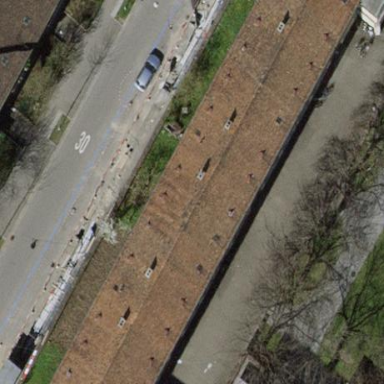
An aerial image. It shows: Gabled roof apartments building with brown roof tiles.